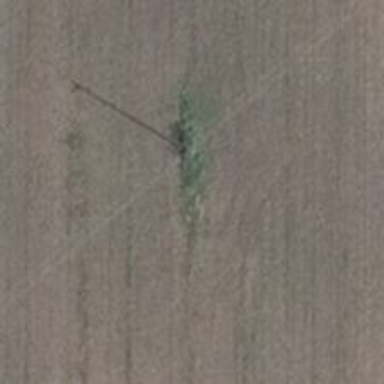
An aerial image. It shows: Power pole.